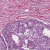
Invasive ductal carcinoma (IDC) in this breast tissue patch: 0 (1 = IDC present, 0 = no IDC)